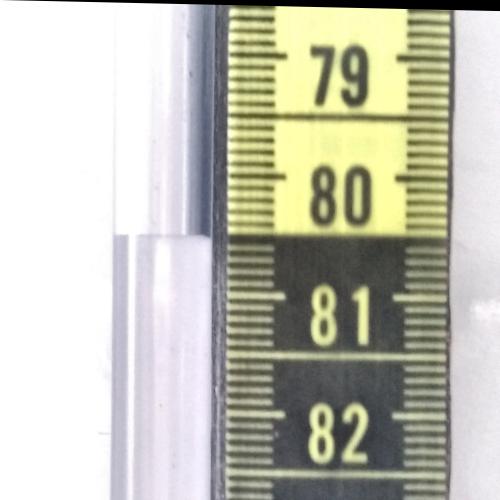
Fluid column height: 80.5 cm